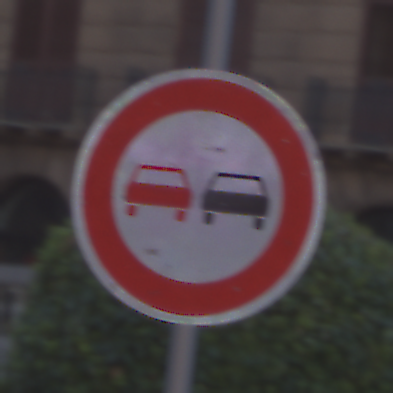
Verkehrszeichen: Ueberholverbot
Umgebung: Outdoor, Urban
Tageszeit: SunriseSunset
Wetter: PartlyCloudy
Licht: Natural
Jahreszeit: NotSpecified
Kontrast: LowContrast